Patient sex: M
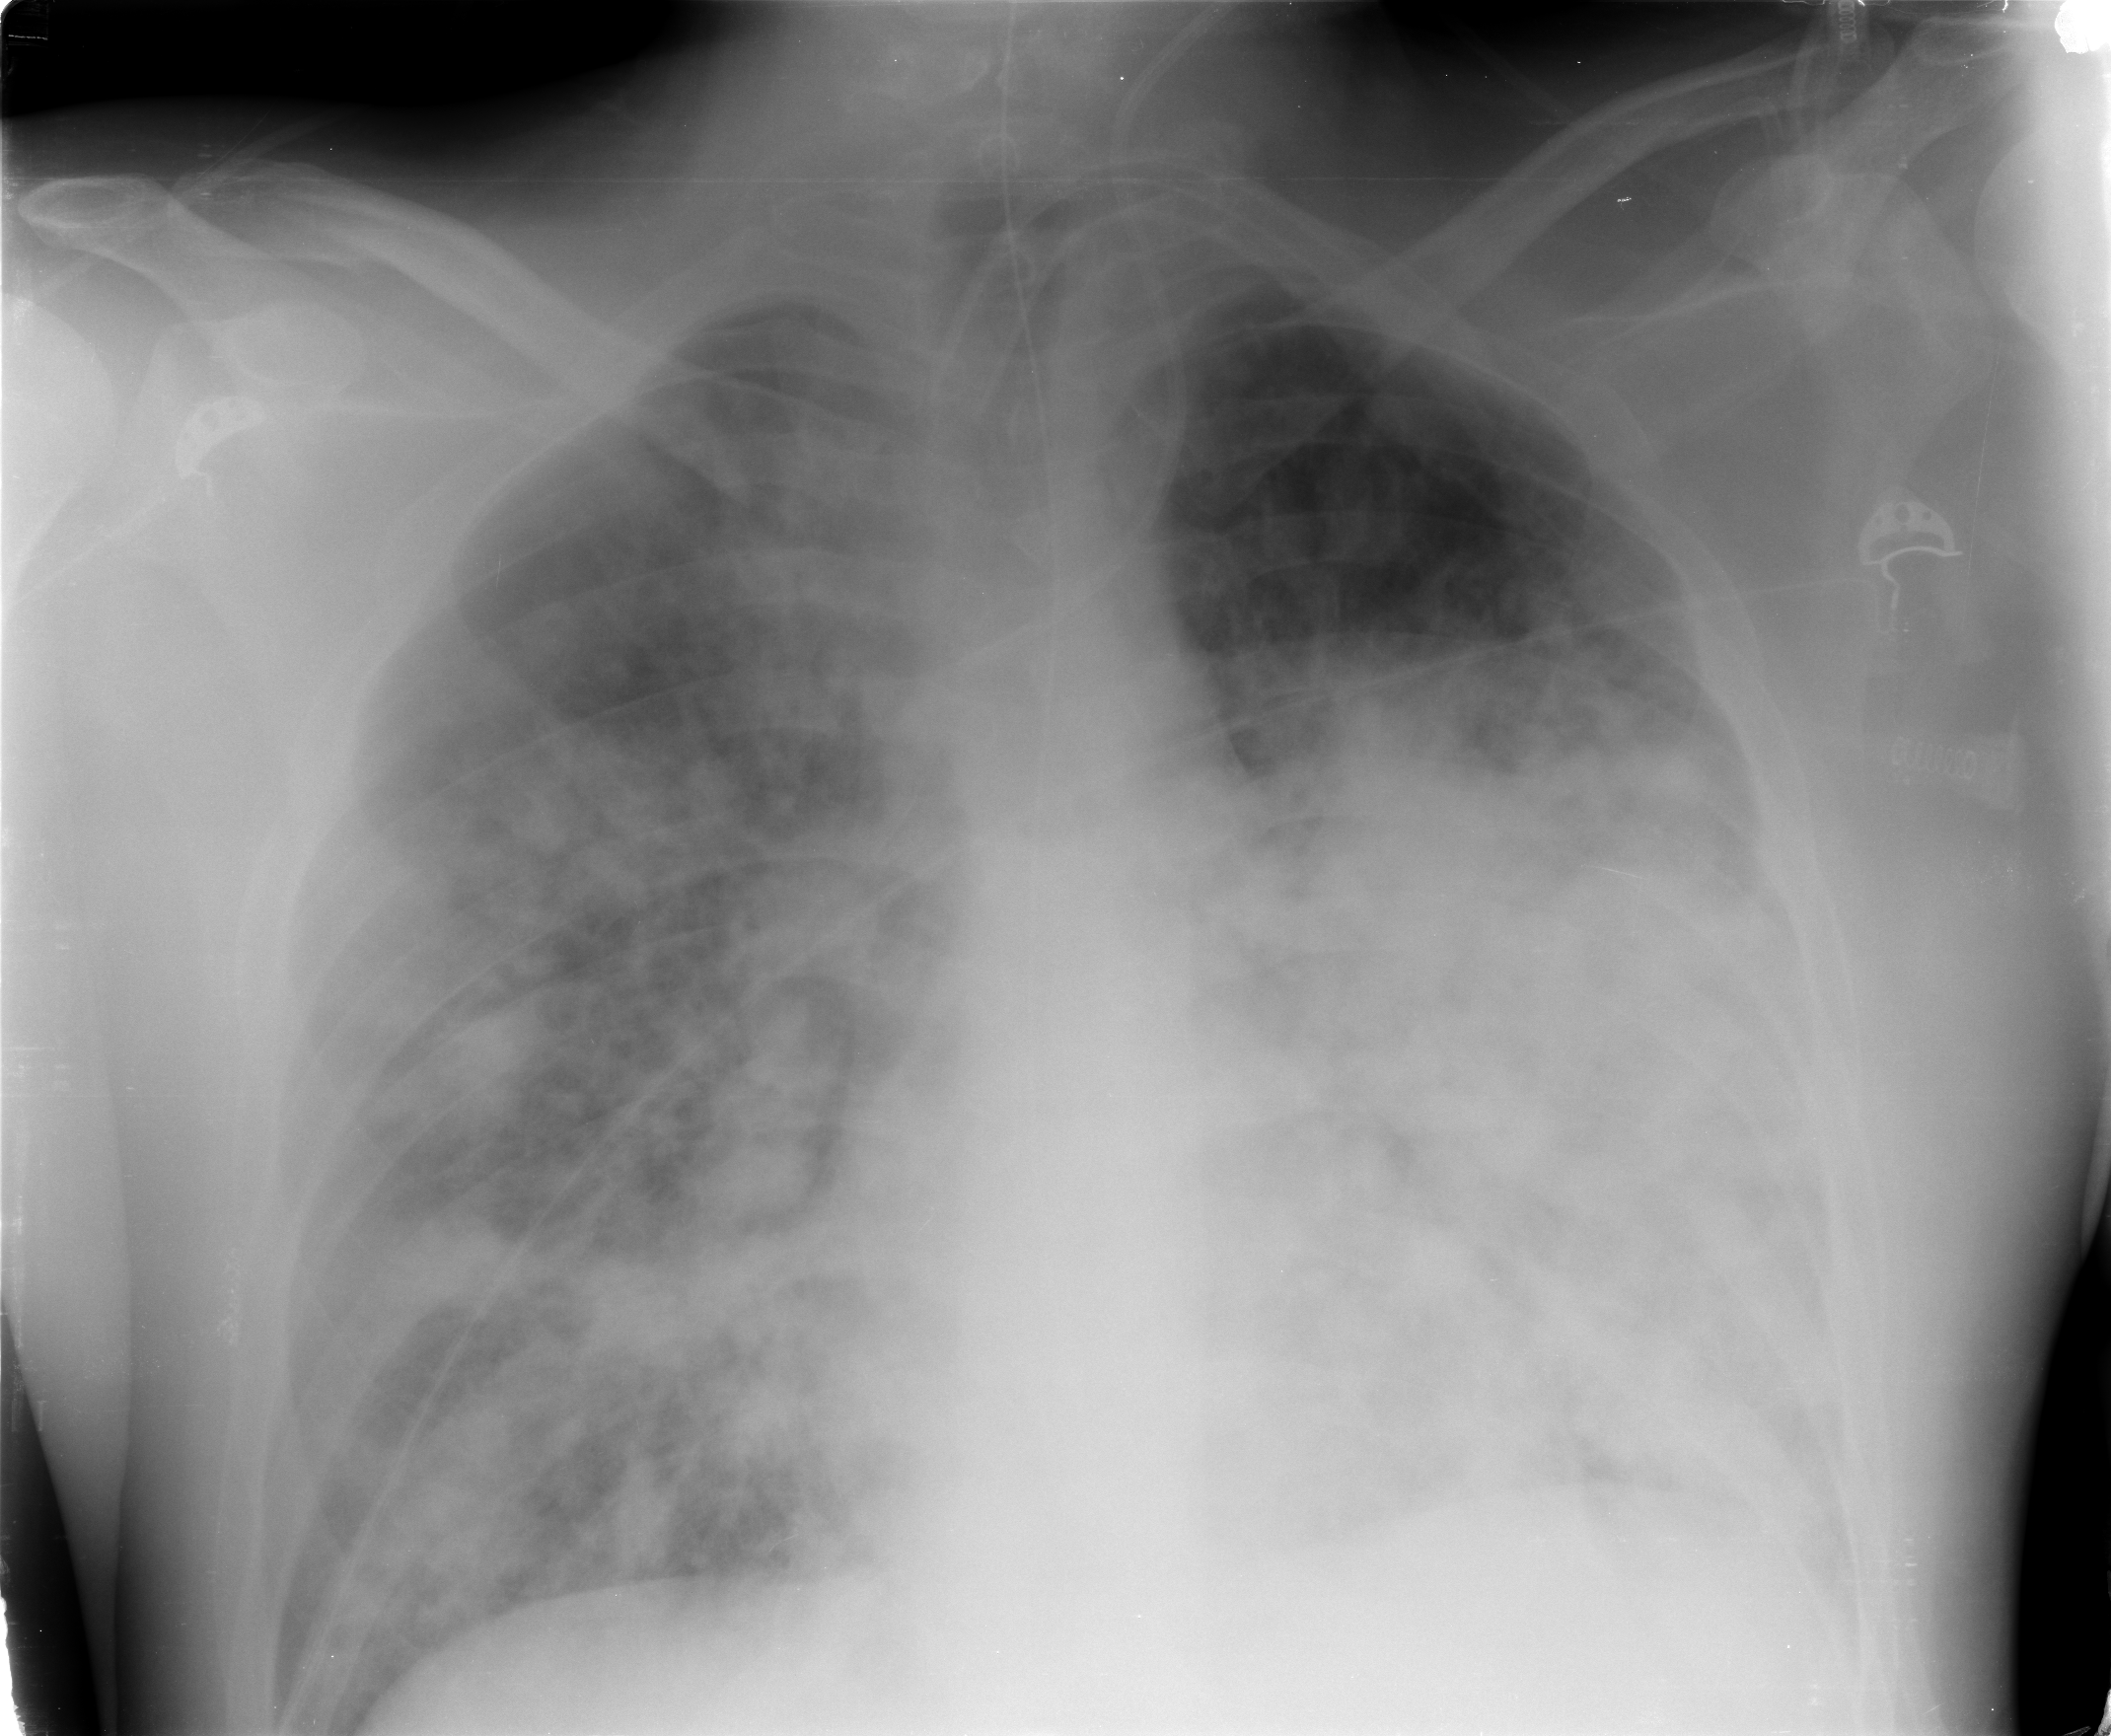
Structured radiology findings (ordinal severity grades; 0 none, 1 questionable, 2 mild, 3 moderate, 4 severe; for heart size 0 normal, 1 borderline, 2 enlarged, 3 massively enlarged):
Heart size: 0
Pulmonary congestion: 1
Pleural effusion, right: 0
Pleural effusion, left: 0
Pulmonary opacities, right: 4
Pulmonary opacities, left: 4
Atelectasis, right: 3
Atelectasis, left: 3